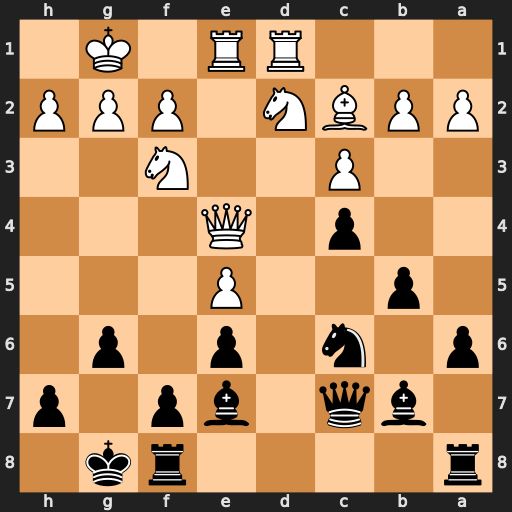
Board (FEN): r4rk1/1bq1bp1p/p1n1p1p1/1p2P3/2p1Q3/2P2N2/PPBN1PPP/3RR1K1
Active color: b
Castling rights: -
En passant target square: -
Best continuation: Nb4 Qxb7 Qxb7